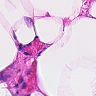
Metastatic tissue present: no